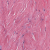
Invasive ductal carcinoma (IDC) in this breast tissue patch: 0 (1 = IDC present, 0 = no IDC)